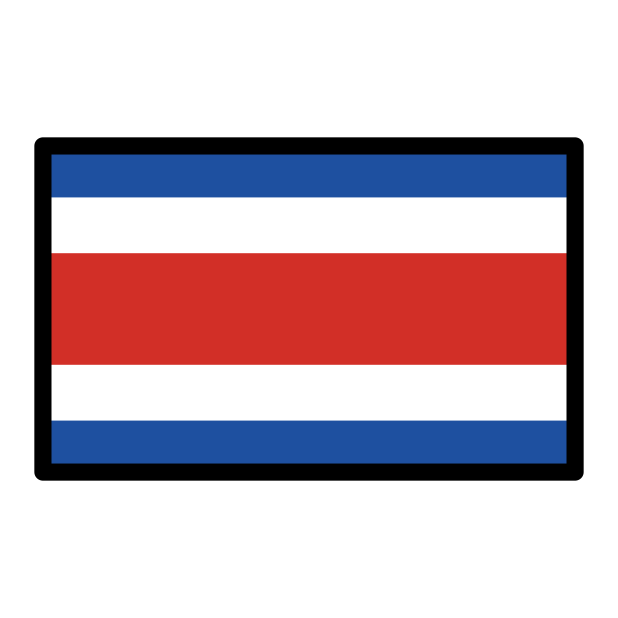
flag: Costa Rica